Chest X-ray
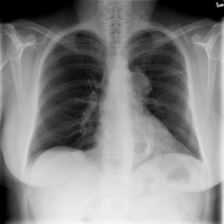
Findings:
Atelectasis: negative
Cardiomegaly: negative
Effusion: negative
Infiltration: negative
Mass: positive
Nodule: positive
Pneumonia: negative
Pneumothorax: negative
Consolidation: negative
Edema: negative
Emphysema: negative
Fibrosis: negative
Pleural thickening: negative
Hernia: negative